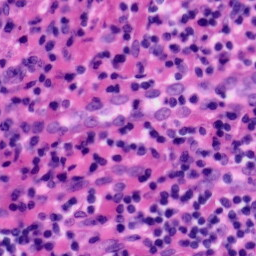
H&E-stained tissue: Tonsil